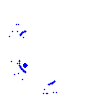
Particle: electron